Field crop: maize
Growth stage: 2
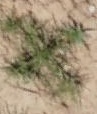
Species: salsola